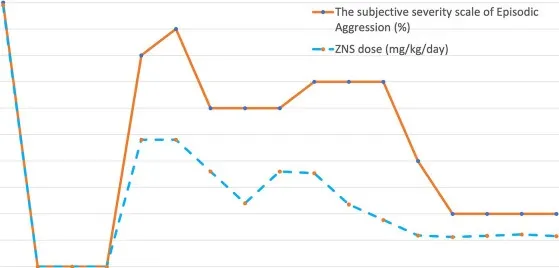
A graph illustrating the association between the dose of ZNS and the severity of episodic aggression in case 2. Multiple dose adjustments resulted in significant changes in the severity of the abnormal behavior episodes in this case. The severity of episodic aggression was determined based on the client's oral description at each follow-up; 100% at the initial presentation.
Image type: chart (chart)